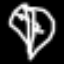
Label: leaf